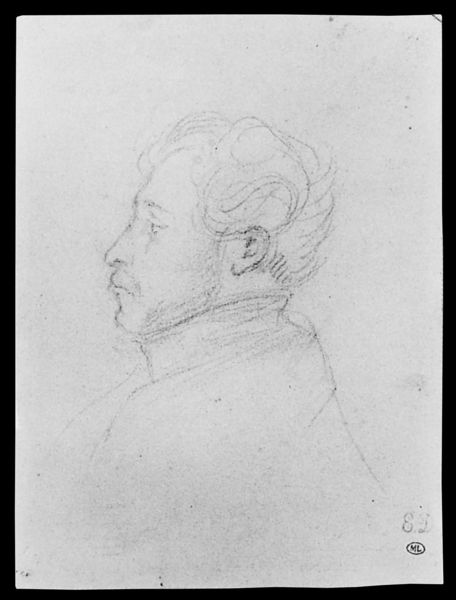
Titel: Porträt von Graf Charles de Mornay
Künstler: Eugène Delacroix
Institution: Paris, Musée du Louvre
Schlagwörter: mann, profil, skizze, zeichnung, gesicht, kragen, portrait, haare, entwurf, zeichnungen